Field crop: maize
Growth stage: 2
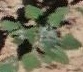
Species: chenopodium